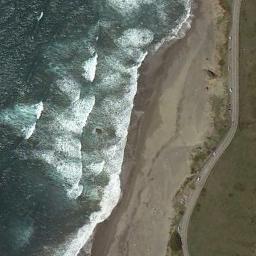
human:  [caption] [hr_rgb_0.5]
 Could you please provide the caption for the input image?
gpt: There is a road by the beach, Which is made up of light green seawater and yellow coast .

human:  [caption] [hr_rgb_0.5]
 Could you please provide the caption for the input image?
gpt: The beach with brown sand and a road beside .

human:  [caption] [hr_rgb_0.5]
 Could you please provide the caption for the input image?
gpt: The green oceans and a road .

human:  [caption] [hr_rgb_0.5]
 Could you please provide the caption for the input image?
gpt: There are marks on the sand .

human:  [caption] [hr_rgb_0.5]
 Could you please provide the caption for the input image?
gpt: The grass is beside the beach .